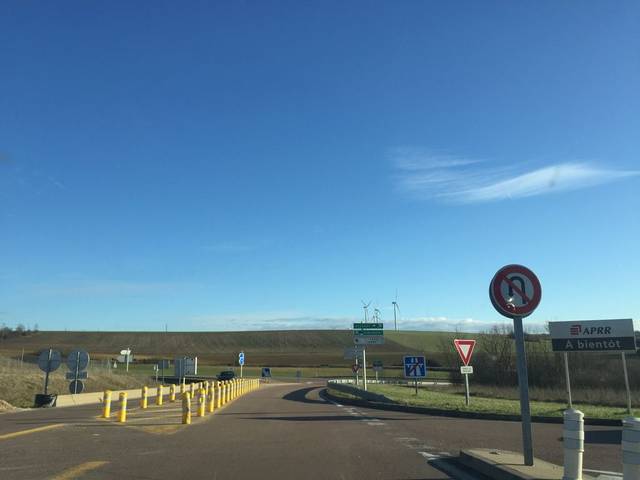
Region: France
Coordinates: 47.796, 3.654